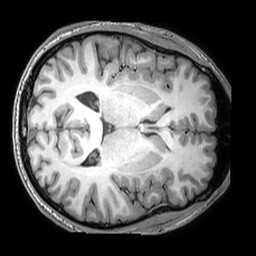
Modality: T1w
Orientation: axial
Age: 25
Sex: male
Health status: healthy
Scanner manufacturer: philips
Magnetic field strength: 3 T
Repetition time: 0.007071 s
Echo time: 0.003182 s